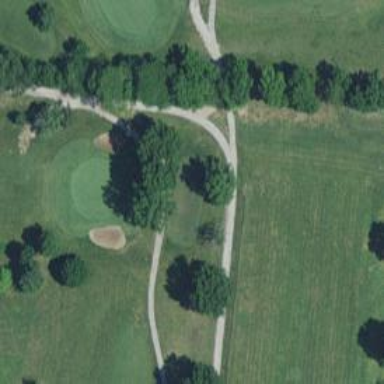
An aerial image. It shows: Golf tee.